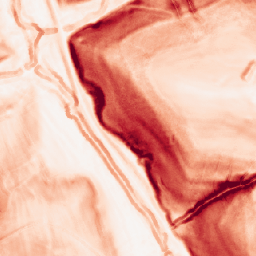
Category: morphological
Decomposition family: morphological_gradient
Decomposition parameters: size: 3
shape: disk
Upsampling method: nearest
Upsampling parameters: scale: 4
Upsampling scale: 4